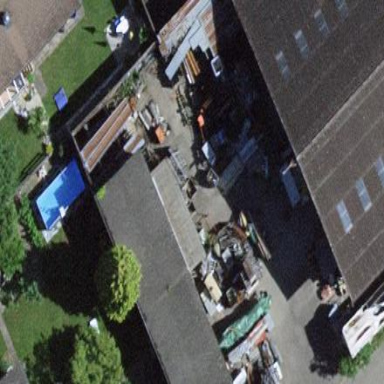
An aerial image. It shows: View of roof of building.